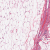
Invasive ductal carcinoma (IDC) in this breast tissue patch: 0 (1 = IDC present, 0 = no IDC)